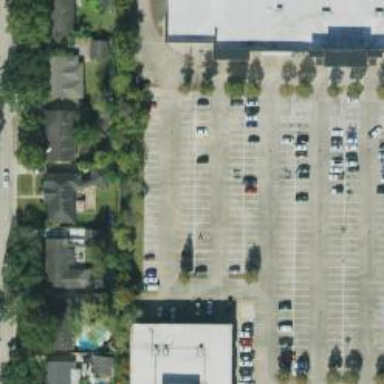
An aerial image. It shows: Parking space.